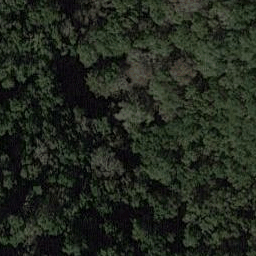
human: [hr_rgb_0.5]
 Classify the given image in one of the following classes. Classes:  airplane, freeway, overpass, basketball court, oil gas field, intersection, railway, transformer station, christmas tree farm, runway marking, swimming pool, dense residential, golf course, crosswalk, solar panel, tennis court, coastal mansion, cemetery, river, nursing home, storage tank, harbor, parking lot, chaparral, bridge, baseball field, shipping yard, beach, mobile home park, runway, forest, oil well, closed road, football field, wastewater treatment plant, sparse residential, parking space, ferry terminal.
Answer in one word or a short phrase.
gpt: forest